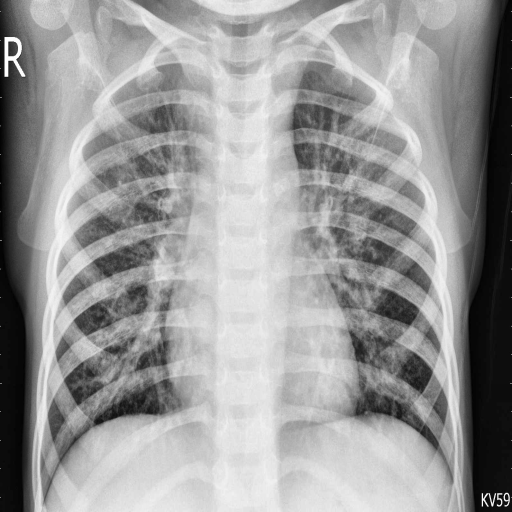
Finding: PNEUMONIA